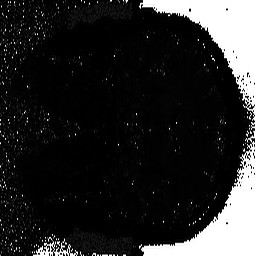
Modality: T2starmap
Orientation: coronal
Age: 54
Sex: male
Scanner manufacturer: siemens
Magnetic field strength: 3 T
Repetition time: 0.043 s
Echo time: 0.00184 s